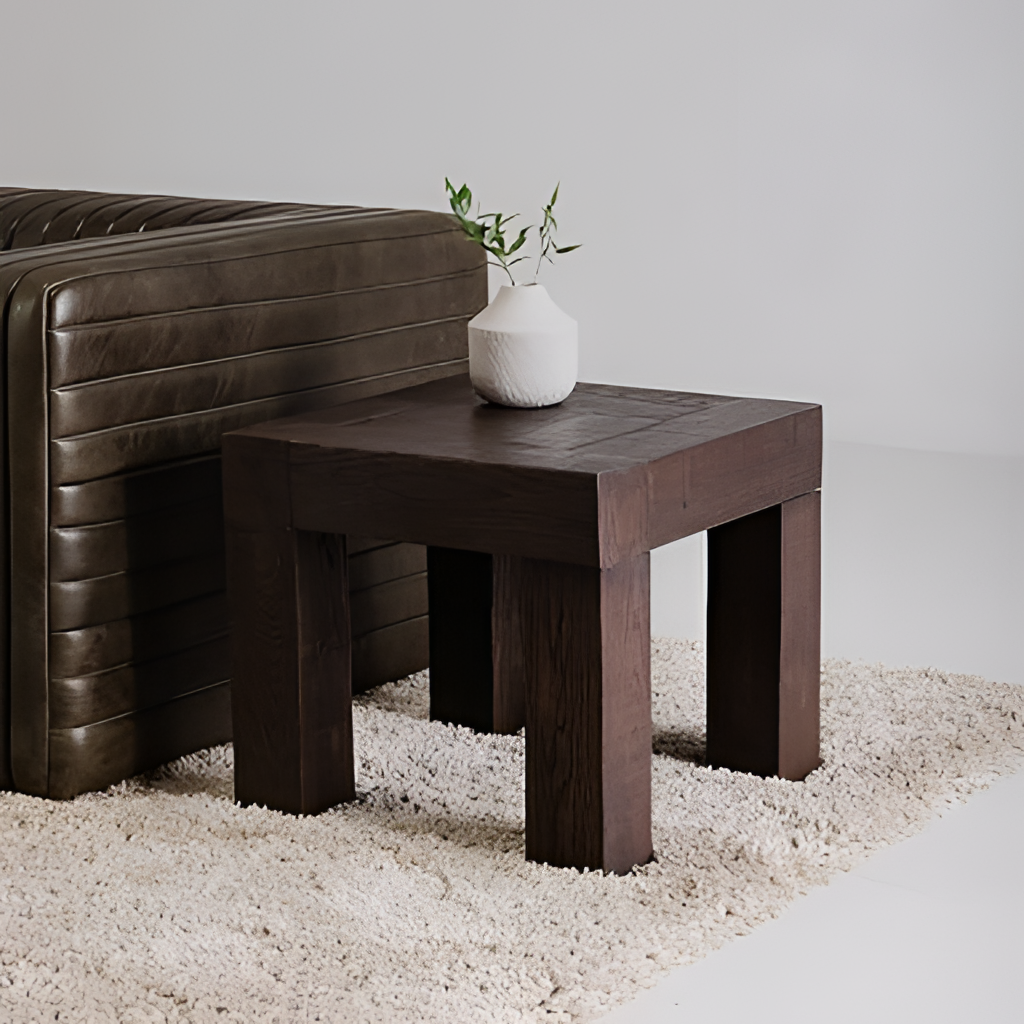
living room, leather sofa, gray paint wallpaper, with solid pattern, gray tile flooring, with plank pattern, modern